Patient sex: F
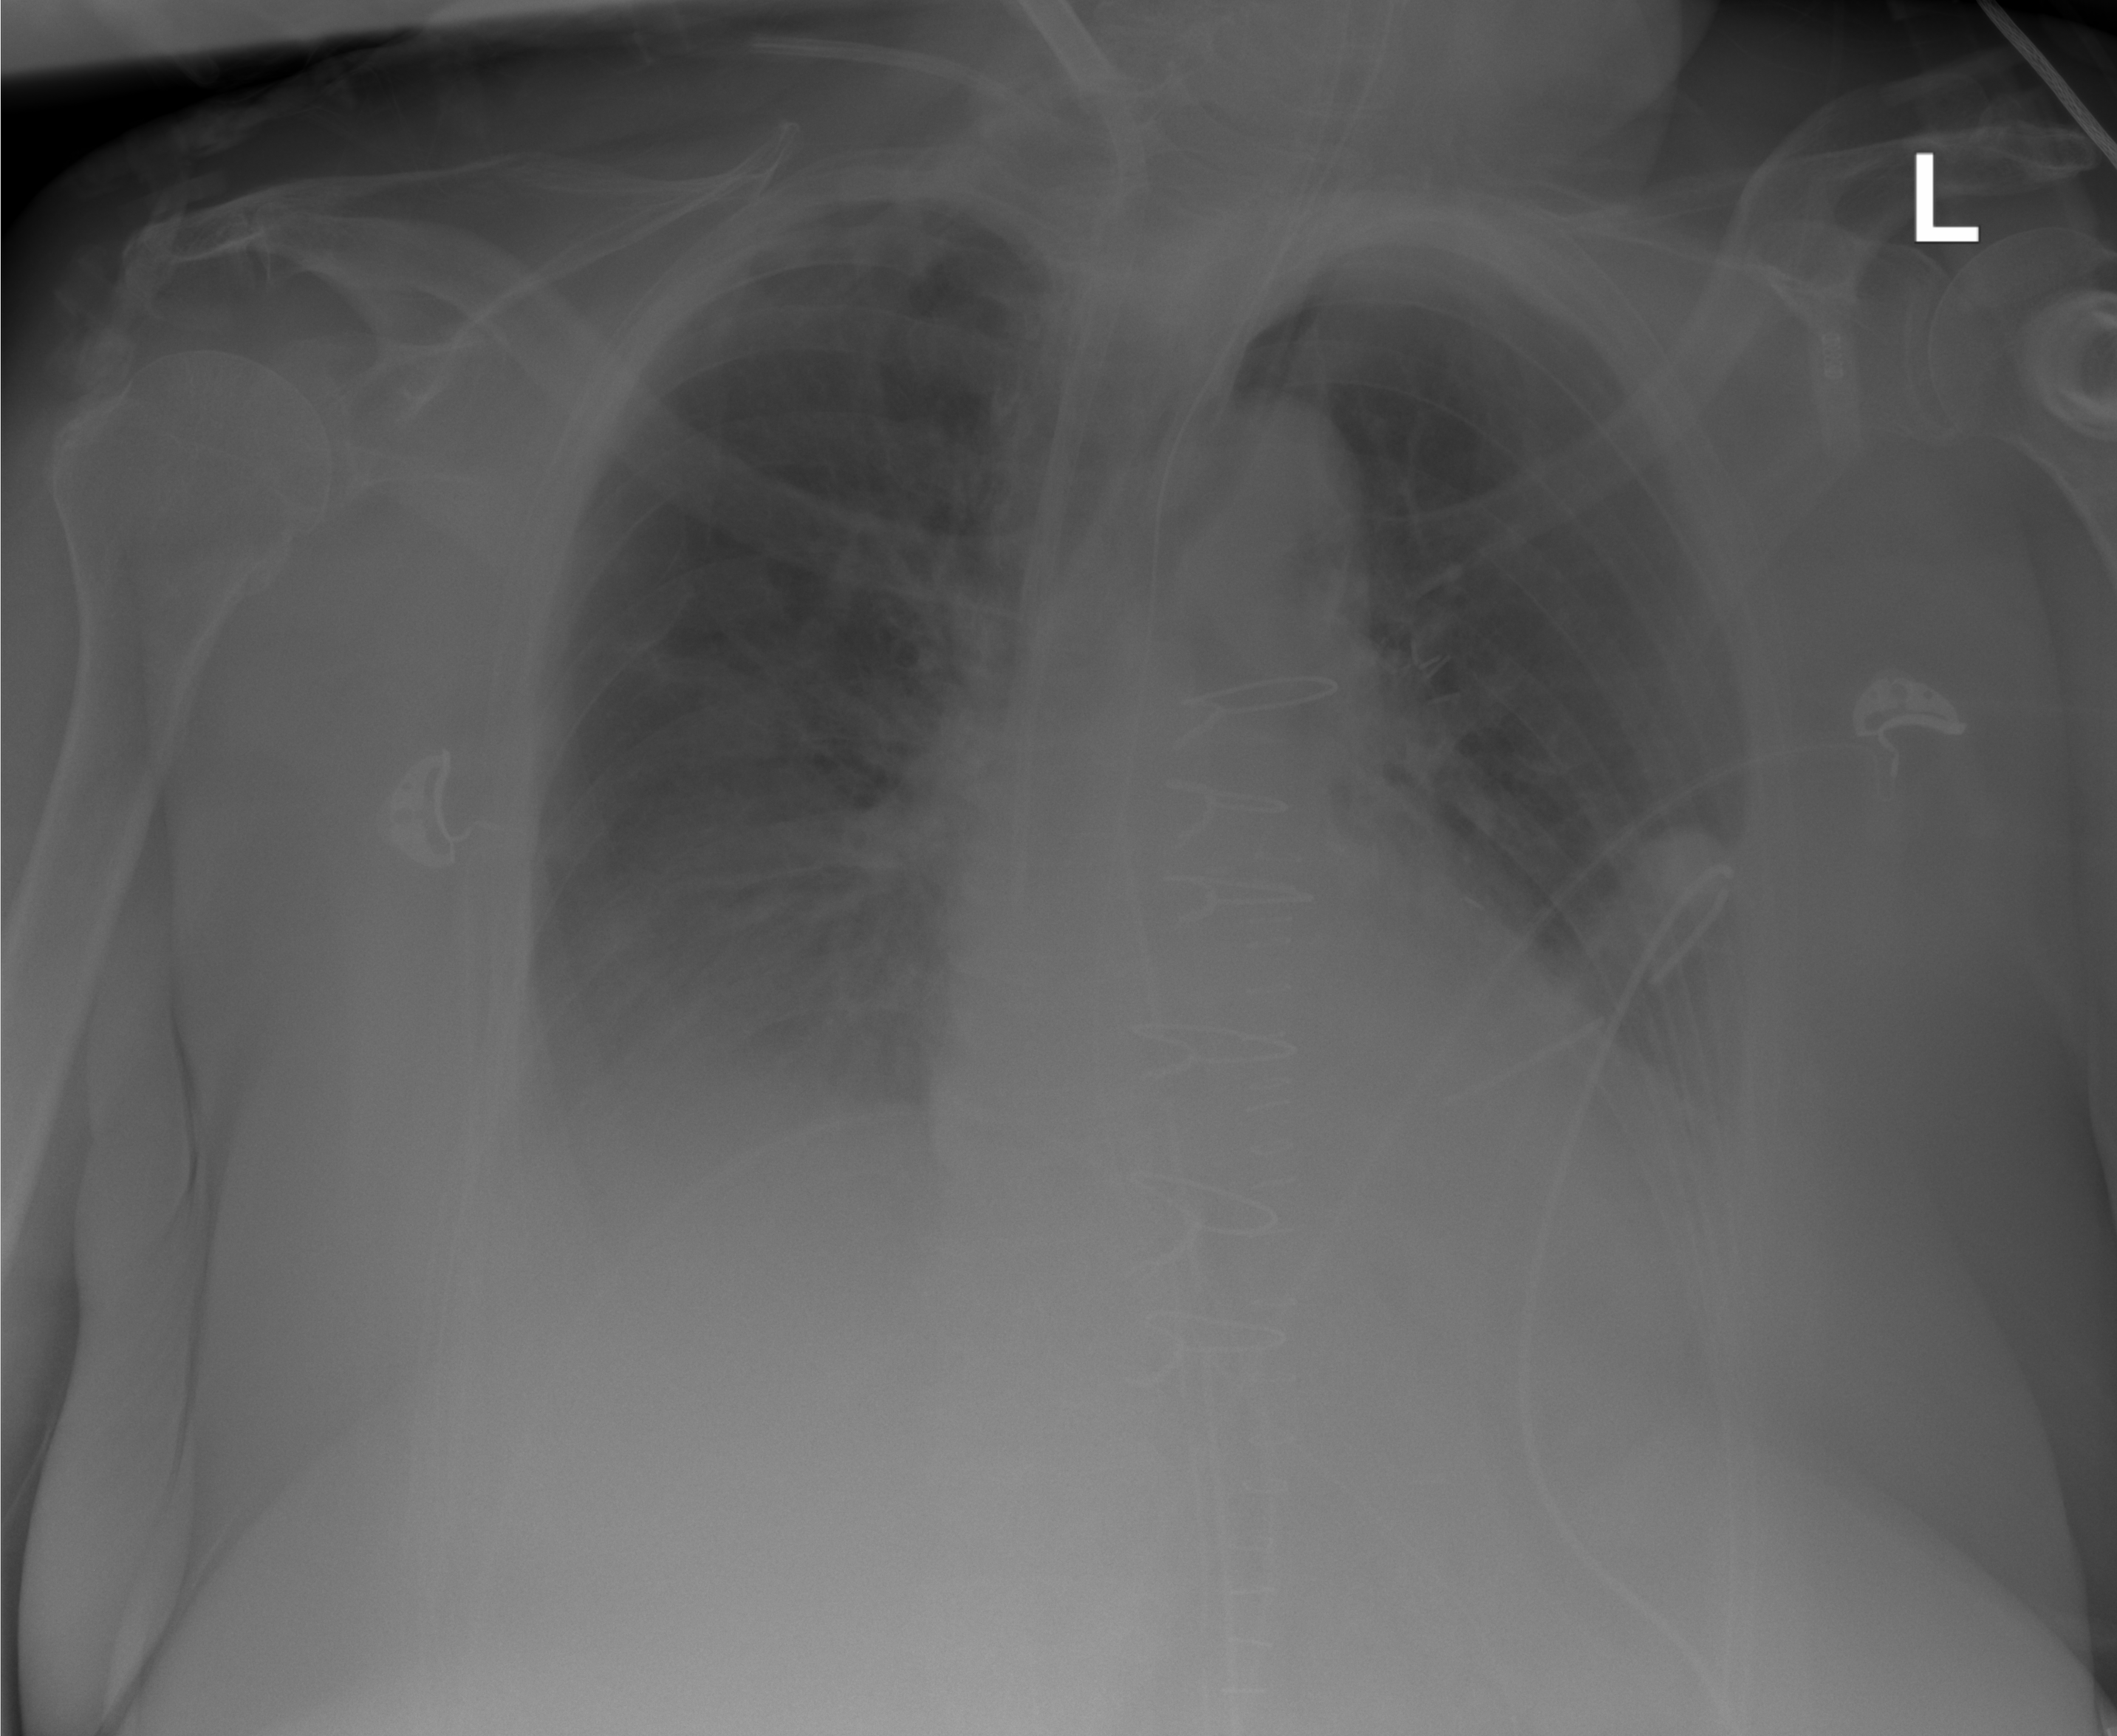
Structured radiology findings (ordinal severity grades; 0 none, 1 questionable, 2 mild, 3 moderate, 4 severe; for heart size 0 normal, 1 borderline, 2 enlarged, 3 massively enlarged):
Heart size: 0
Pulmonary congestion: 2
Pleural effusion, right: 2
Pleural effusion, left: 2
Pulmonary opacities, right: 0
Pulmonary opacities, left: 0
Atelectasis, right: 2
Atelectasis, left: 2